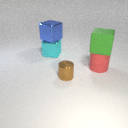
large green rubber cube to the right of large blue metal cube